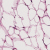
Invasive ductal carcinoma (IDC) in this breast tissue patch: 0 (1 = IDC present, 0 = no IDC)